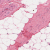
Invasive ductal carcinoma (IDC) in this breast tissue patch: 0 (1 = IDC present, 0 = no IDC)